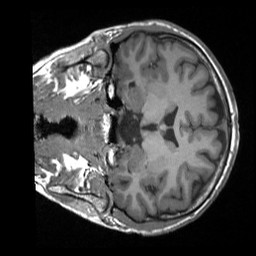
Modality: T1w
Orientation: coronal
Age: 26
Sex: male
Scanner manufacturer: siemens
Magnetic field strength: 3 T
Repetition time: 1.9 s
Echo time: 0.00226 s